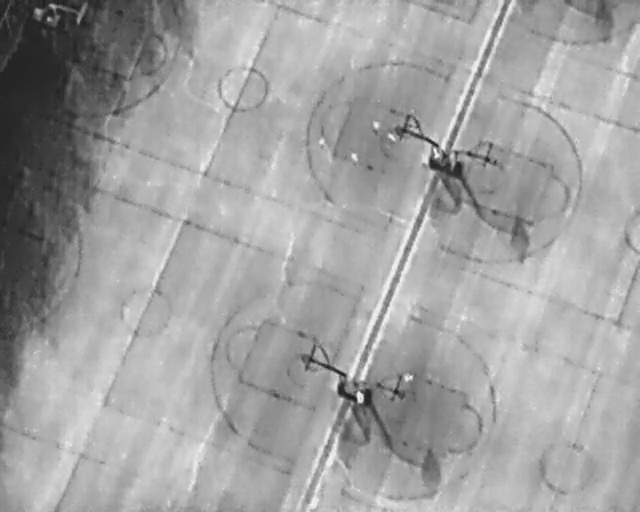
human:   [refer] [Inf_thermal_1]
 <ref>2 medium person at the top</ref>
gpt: <box>[[57, 23, 59, 25, 2], [59, 25, 62, 27, 2]]</box>

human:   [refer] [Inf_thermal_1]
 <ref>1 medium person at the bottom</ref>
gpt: <box>[[62, 72, 64, 74, 2]]</box>